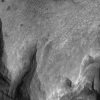
Atmospheric dust classification: not_dusty